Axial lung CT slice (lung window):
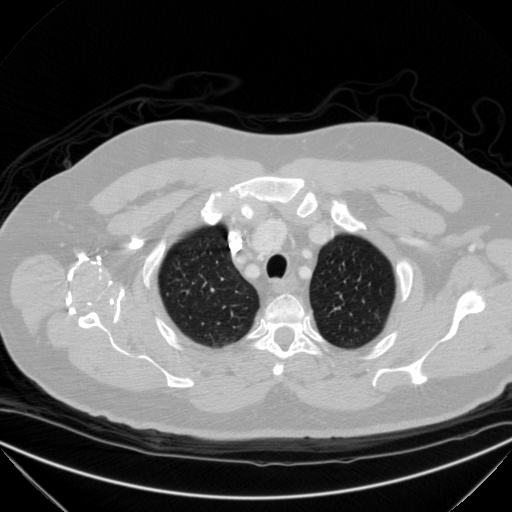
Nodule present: no